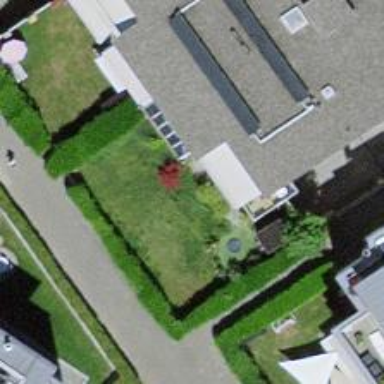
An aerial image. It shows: Group of garages.